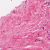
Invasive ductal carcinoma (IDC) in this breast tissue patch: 0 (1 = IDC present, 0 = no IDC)